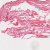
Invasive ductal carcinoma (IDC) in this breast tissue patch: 0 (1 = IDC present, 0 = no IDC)